Field crop: maize
Growth stage: 2
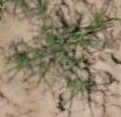
Species: salsola